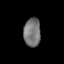
Tissue: lung
Cell type: Epithelial cells
Senescence score: 0.2378
Nuclear area (px): 472
Mean DAPI intensity: 118.511